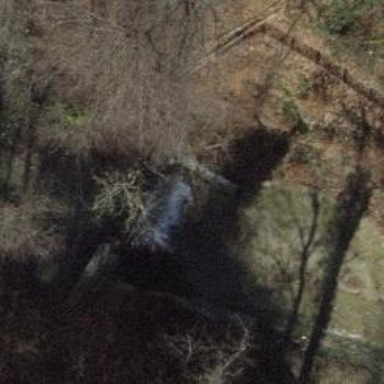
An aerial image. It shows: Beautiful waterfall.